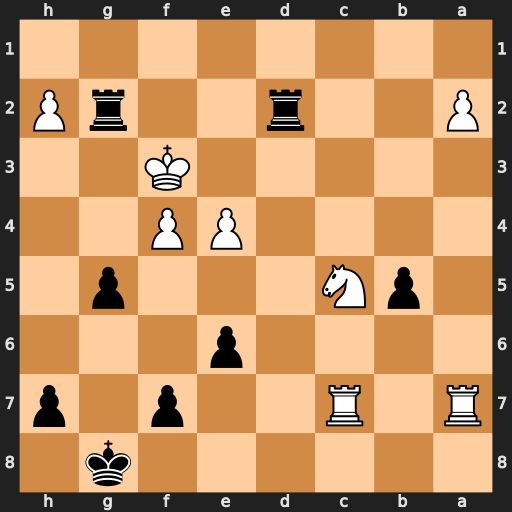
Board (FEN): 6k1/R1R2p1p/4p3/1pN3p1/4PP2/5K2/P2r2rP/8
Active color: b
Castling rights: -
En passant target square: -
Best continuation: g4+ Ke3 Rge2#